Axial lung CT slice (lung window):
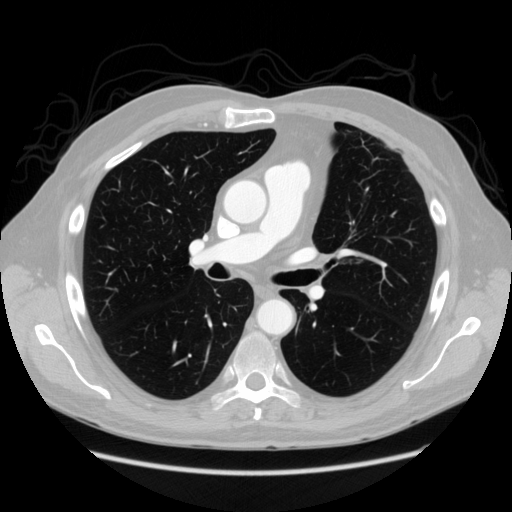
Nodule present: no